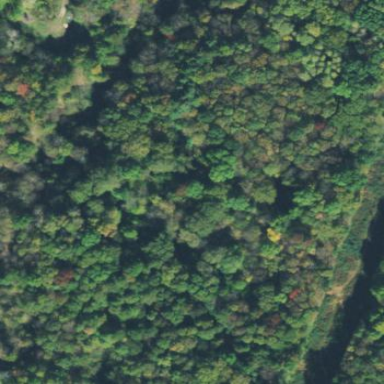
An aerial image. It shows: Beautiful woodland area.